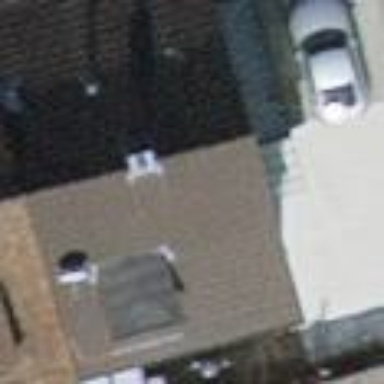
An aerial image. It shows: Building with tile roof.